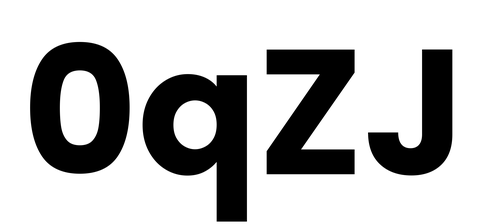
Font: Poppins-Bold